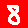
Digit: 8